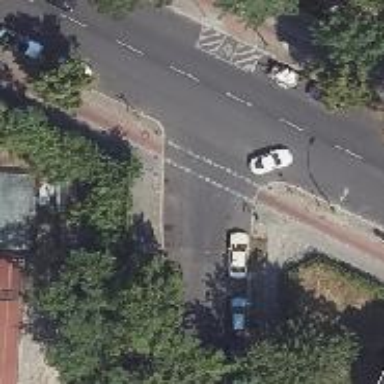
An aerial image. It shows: Unmarked crossing on the road.